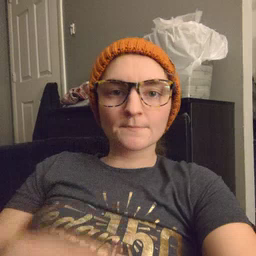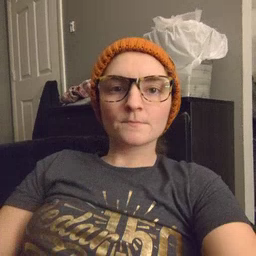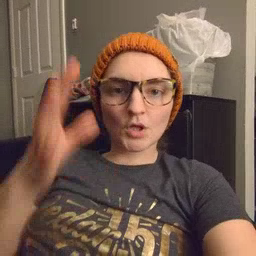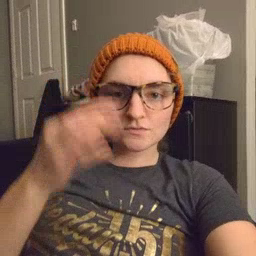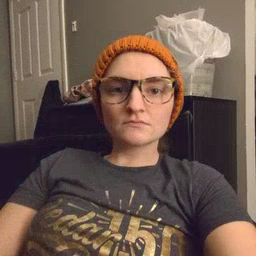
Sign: hair